Aerial crown-view tile of a tropical tree (Barro Colorado Island, Panama), acquired 20240611:
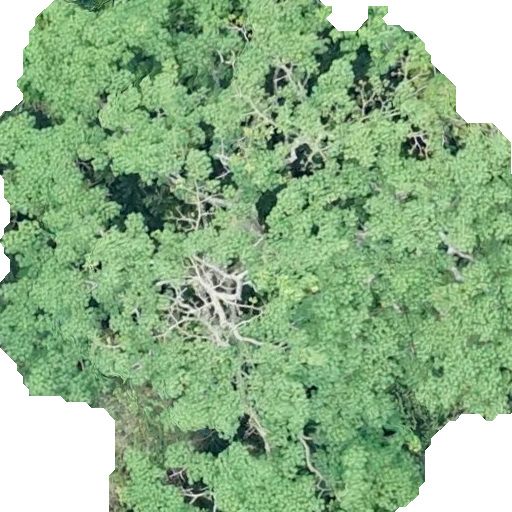
Species: Ceiba pentandra
GBIF accepted scientific name: Ceiba pentandra
Crown area: 388.734 m²